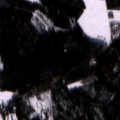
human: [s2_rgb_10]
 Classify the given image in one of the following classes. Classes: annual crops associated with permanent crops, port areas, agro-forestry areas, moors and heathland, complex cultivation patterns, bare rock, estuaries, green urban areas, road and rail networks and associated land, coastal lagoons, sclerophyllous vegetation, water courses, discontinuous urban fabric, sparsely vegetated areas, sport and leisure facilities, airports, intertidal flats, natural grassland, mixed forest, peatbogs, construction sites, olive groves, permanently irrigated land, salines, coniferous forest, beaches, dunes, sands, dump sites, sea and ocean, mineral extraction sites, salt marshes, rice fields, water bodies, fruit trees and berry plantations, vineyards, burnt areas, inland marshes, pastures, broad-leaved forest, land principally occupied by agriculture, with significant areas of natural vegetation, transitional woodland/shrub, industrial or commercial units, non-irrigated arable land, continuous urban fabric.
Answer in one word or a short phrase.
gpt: non-irrigated arable land, land principally occupied by agriculture, with significant areas of natural vegetation, coniferous forest, mixed forest